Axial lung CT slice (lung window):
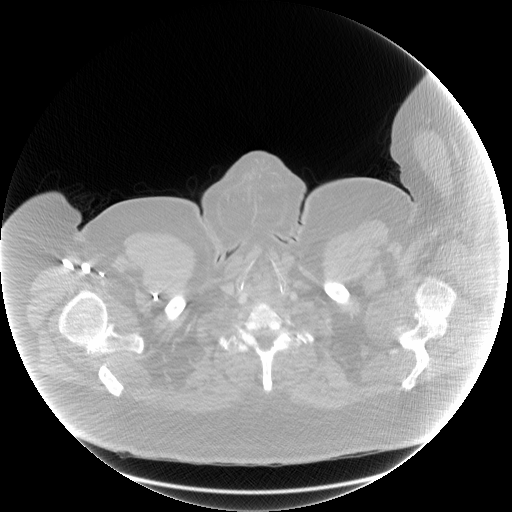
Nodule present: no